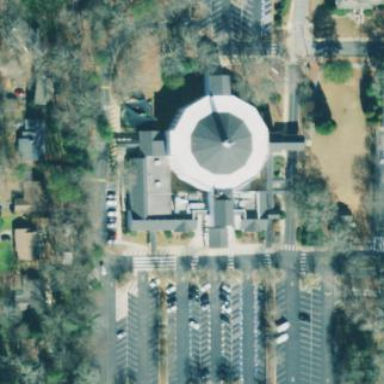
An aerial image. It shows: Building that serves as place of worship.